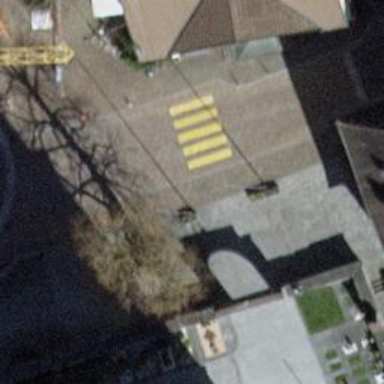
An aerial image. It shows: Marked zebra crossing on the road.